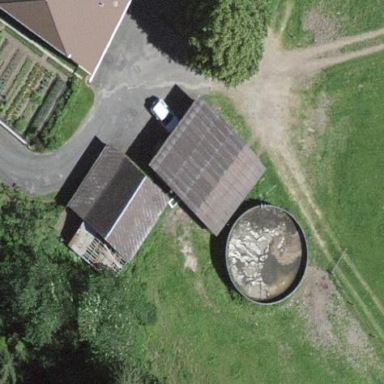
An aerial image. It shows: Shed building.